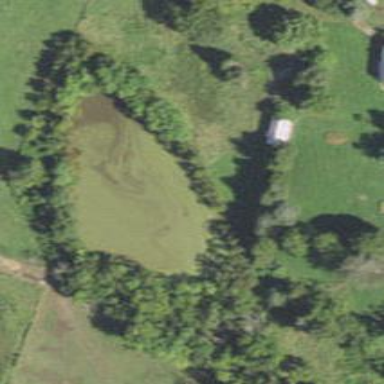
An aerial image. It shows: Pond with natural water.